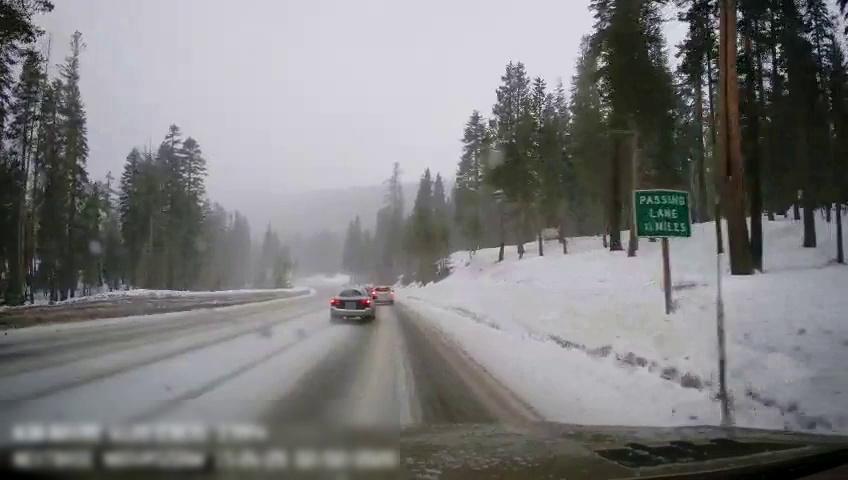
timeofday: Day
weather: Snowy
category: Drivable Space
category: Vehicles | SUV
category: Vehicles | SUV
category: Traffic | Signs